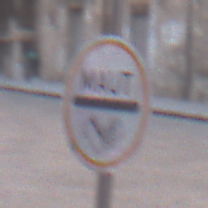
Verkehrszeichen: MautflichtigeStrecke
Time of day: MorningAfternoon
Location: Outdoor (Urban)
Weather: PartlyCloudy
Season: NotSpecified
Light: Natural